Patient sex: M
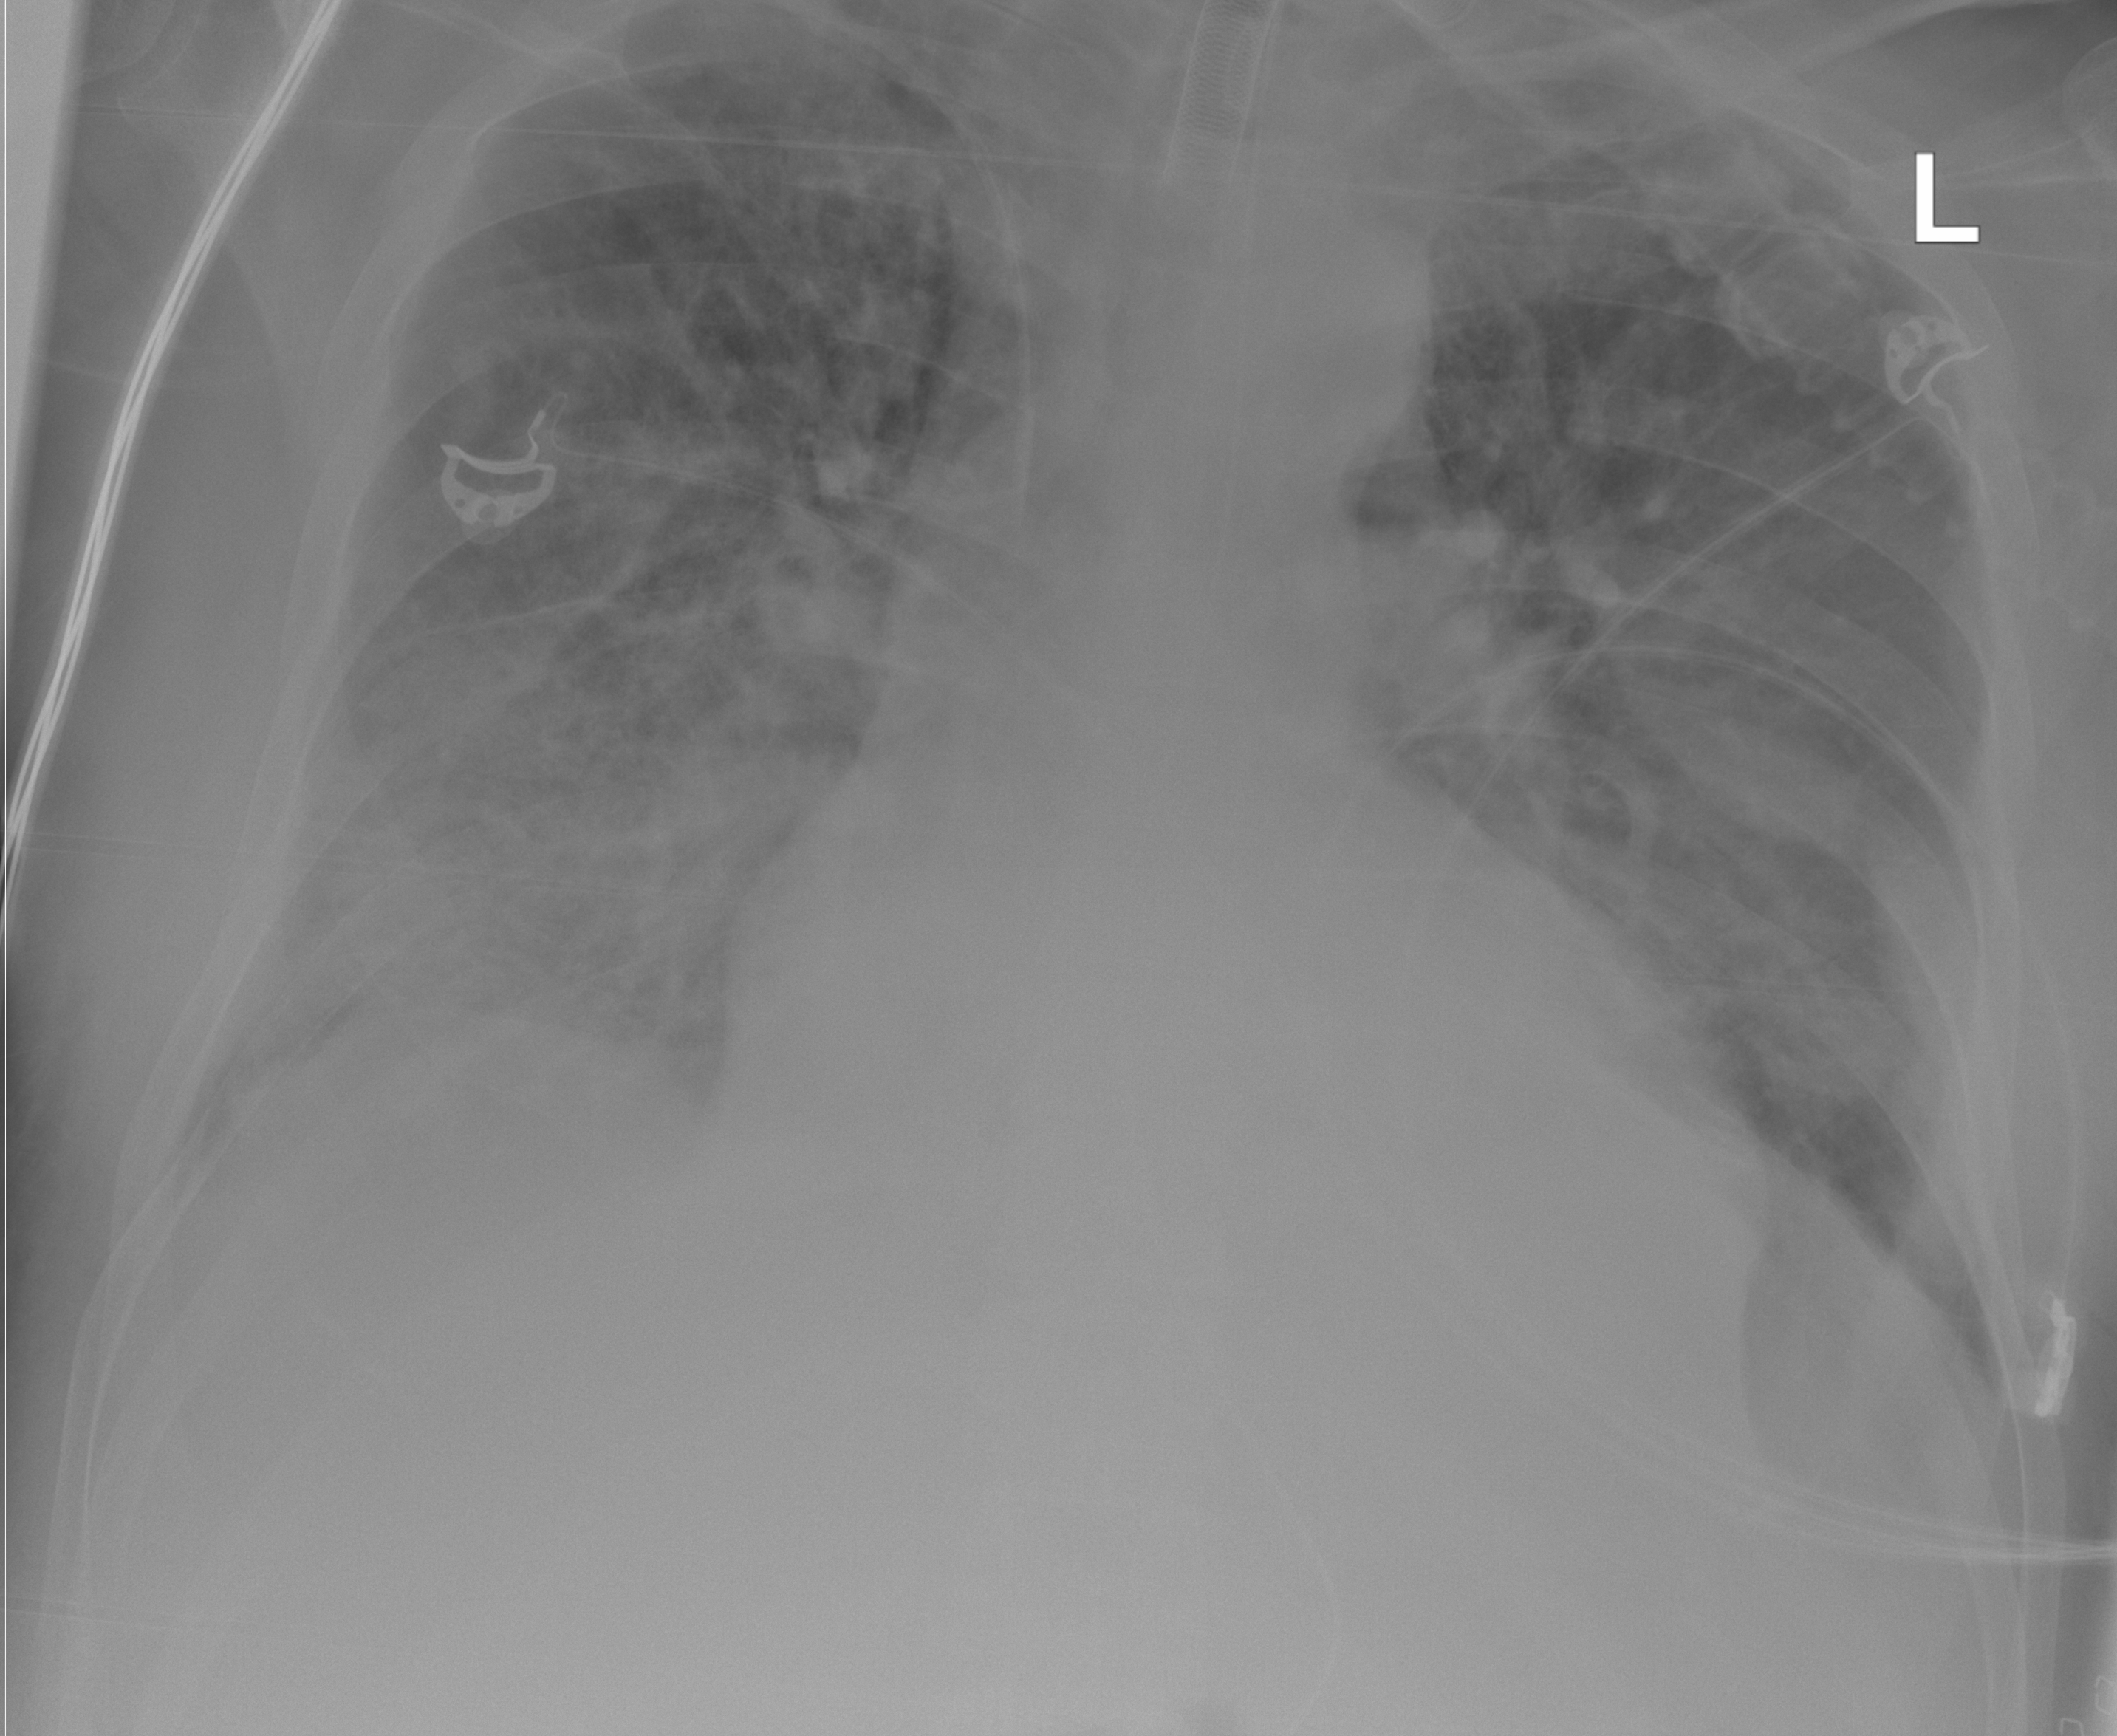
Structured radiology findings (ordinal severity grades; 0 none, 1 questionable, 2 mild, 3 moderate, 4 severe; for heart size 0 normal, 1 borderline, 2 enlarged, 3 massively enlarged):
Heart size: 2
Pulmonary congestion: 2
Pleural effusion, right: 0
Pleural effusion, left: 0
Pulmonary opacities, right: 3
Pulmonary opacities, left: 2
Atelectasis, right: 2
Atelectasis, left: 2